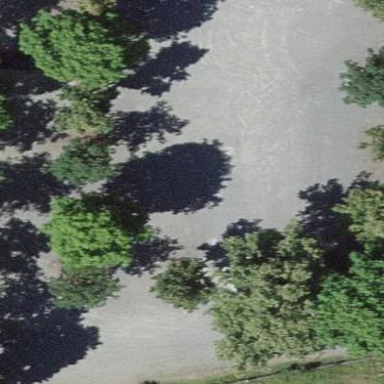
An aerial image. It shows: Parking area with gravel surface.